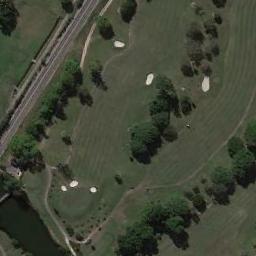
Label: golf_course